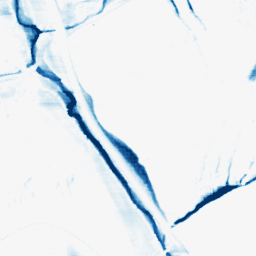
Category: morphological
Decomposition family: morphological_ellipse
Decomposition parameters: operation: closing
width: 5
height: 30
Upsampling method: sinc_blackman
Upsampling parameters: scale: 2
kernel_size: 4
Upsampling scale: 2